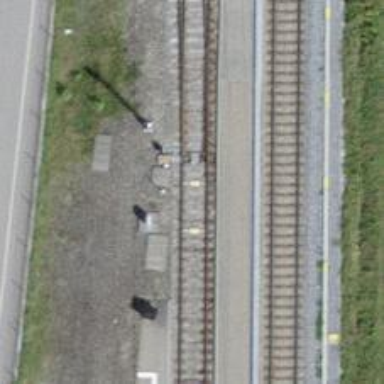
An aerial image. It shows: Railway switch.